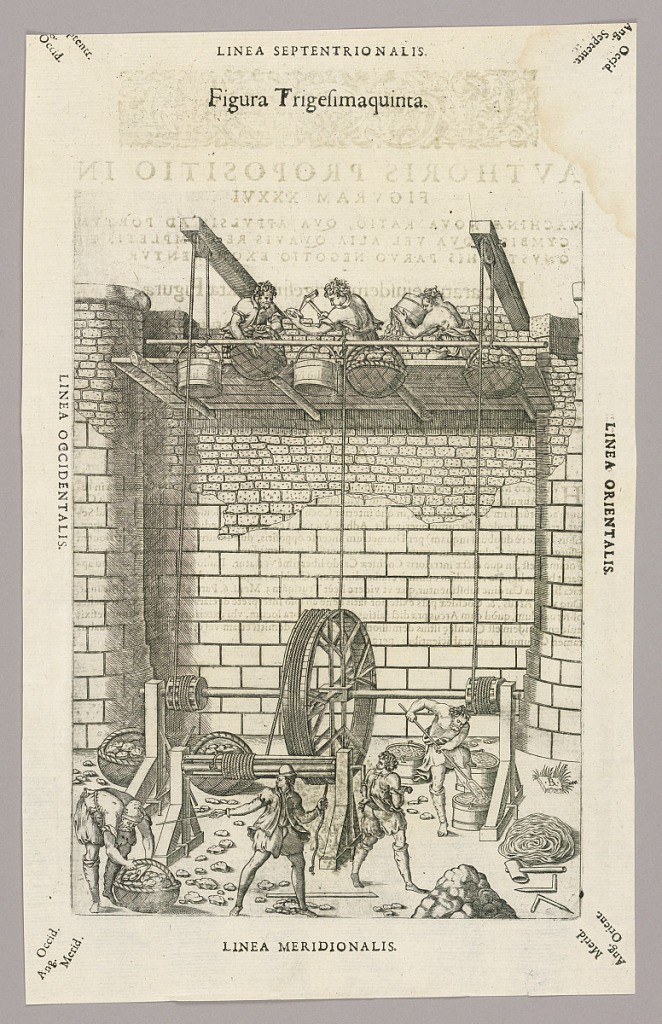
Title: Plate XXV from Theatrum instrumentorum et machinarum
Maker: Julio Paschale
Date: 1582
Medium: Woodcut on paper
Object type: Print
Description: Pulley system for raising buckets of bricks on a pipe to the top of the wall, masonry. Seven men at work. Description in Latin on verso of 1949-152-232.